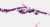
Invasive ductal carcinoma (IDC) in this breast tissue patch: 0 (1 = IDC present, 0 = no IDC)